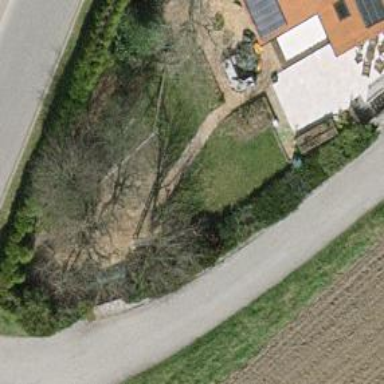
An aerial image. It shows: Deciduous tree with broadleaved leaves.